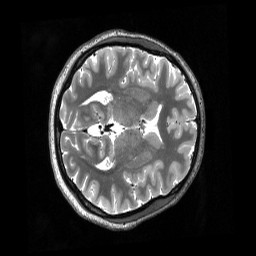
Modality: T2w
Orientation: axial
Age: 24
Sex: female
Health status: healthy
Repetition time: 3.2 s
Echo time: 0.563 s